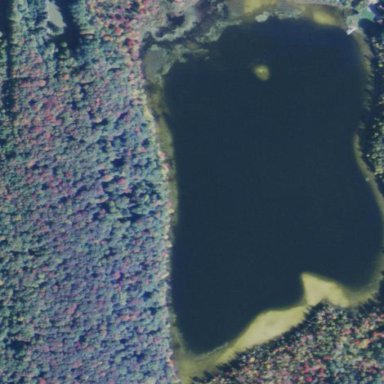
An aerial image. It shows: Serene lake.